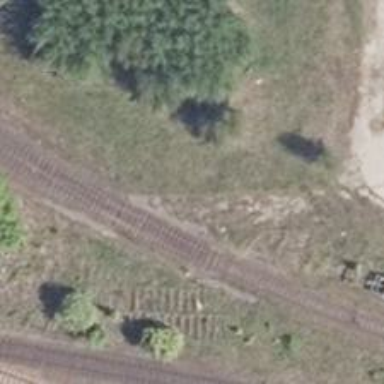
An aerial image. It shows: Railway switch.